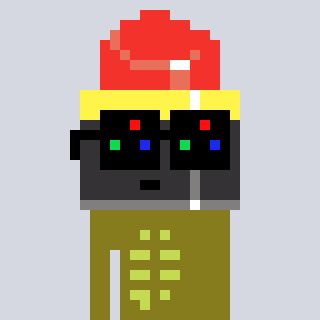
a pixel art character with square black sunglasses, a lipstick-shaped head and a gunk-colored body on a cool background